Question: Please refer to the image below:

It's cutting off some of the table data because of the width. My table width is more than 1000 px. I know 'The default document size for ABCpdf is 612 by 792.'
Using the code below to set document width and height
'''
double w = doc.MediaBox.Width;
double h = doc.MediaBox.Height;
double l = doc.MediaBox.Left;
double b = doc.MediaBox.Bottom;
doc.Transform.Rotate(90, l, b);
doc.Transform.Translate(w, 0);
doc.Rect.Width = h;
doc.Rect.Height = w;
'''
I want to display all tabular data. Do I need to modify my table size? Or do I need to modify the document page size of the pdf?
How could i resolve this issue?
Thanks,
Siva
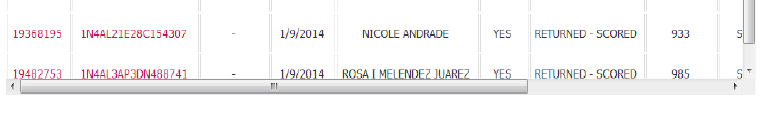
Answer: After reviewing the HTML, I think that I can give you a few tips on how to resolve your issue:
1- Use the Gecko Engine for PDF Rendering:
'''
doc.HtmlOptions.Engine = WebSupergoo.ABCpdf9.EngineType.Gecko;
'''
The Gecko Engine provides better Css compliance when rendering in ABCPdf.
2- In your Css you have 'overflow-x' set to 'scroll' for the 'inner-container'. This causing the behavior that you are seeing. I would add the following Css to the bottom of the Css:
'''
@media print
{
.outer-container {
background-color: #ccc;
position: absolute;
top:0;
left: 0;
right: 300px;
bottom:40px;
overflow: visible;
width: 100%;
}
.inner-container {
width: 100%;
height: 100%;
position: relative;
overflow-x: visible;
}
table
{
width: 100%;
}
}
'''
Notice the '@media print' which makes the css only effective during print and would not affect that way it shows on the screen.
3- Finally, you can try playing with the browser width:
'''
doc.HtmlOptions.BrowserWidth = 1200;
'''
The only problem with the BrowserWidth property is that it will affect the zoom on the document. All the text fonts will appear smaller.
Good luck...